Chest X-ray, AP view. Patient: 21 years old, sex F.
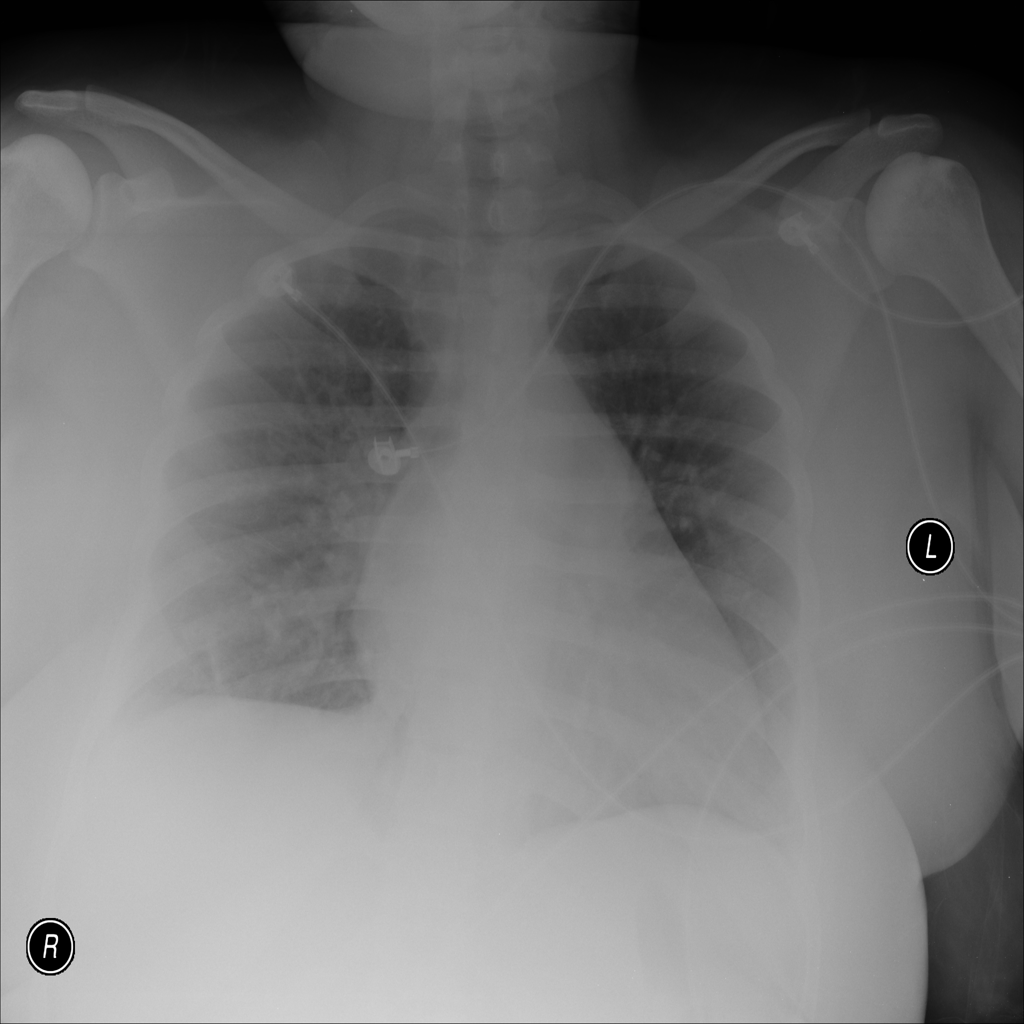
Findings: Cardiomegaly